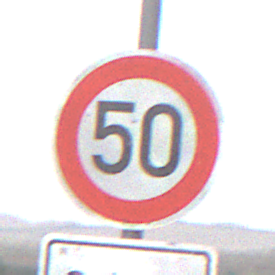
Verkehrszeichen: Geschwindigkeit50
Zusatzzeichen unten: HinweisDurchVerbaleAngabe8
Umgebung: Outdoor, Nature
Tageszeit: Midday
Wetter: PartlyCloudy
Licht: Natural
Jahreszeit: NotSpecified
Kontrast: LowContrast